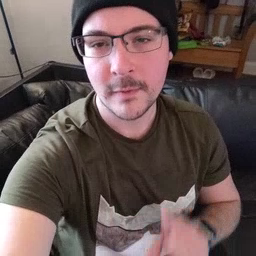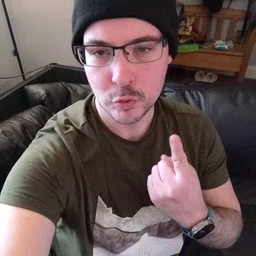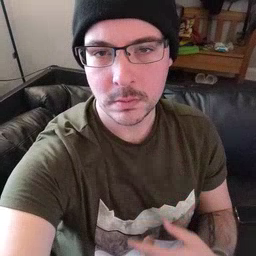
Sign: first